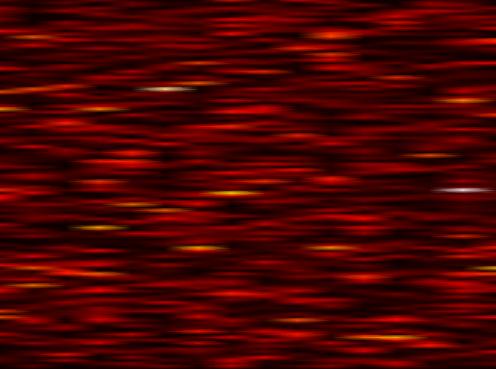
Label: UFMC